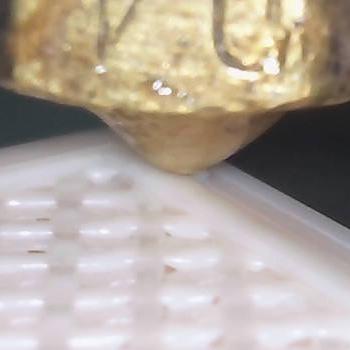
Flow rate: 168%